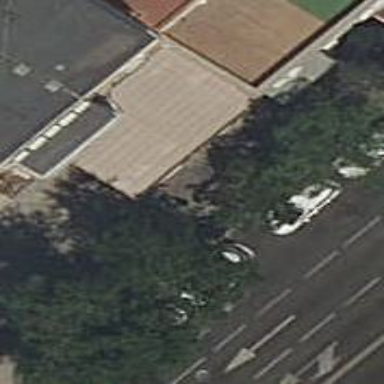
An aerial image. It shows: Taxi stand.